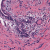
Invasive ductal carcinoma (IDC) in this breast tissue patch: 0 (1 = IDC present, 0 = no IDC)